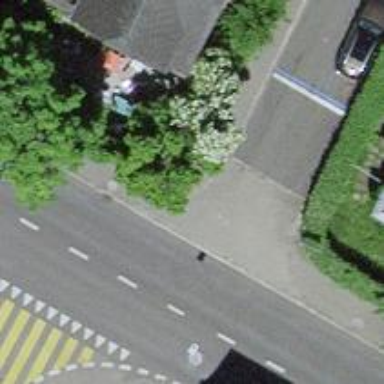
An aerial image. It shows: Kerb barrier.